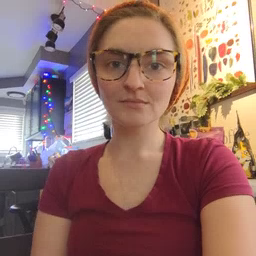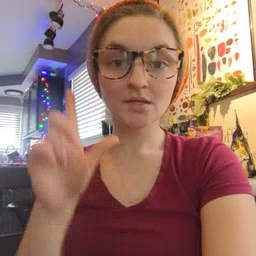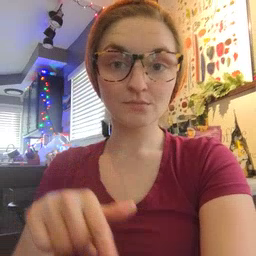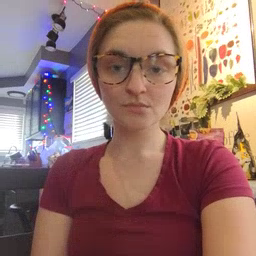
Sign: later